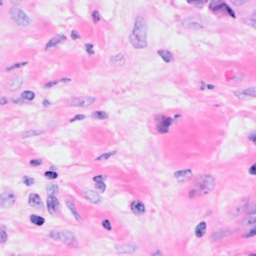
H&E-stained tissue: Breast